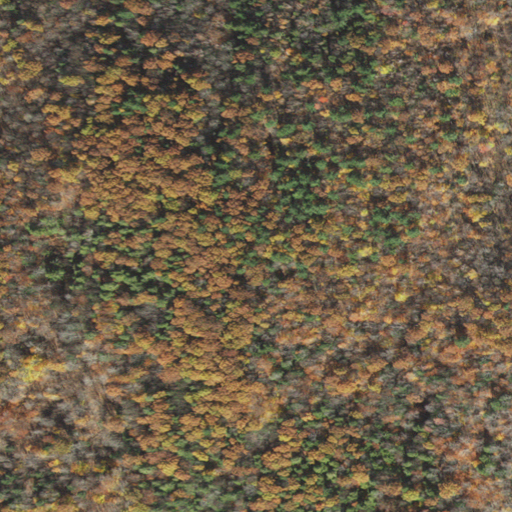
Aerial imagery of mountain in Massachusetts named Drake Hill containing mixed forest and deciduous forest